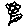
Label: flower